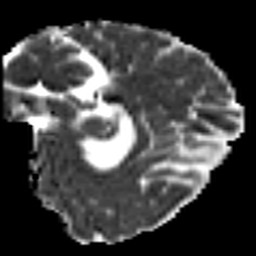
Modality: MD
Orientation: sagittal
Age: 24
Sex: female
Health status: ill
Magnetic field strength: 3 T
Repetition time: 8.4 s
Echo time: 0.0926 s